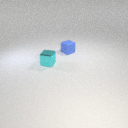
small blue rubber cube behind small cyan metal cube